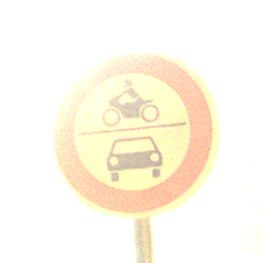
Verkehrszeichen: VerbotKraftfahrzeuge
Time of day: SunriseSunset
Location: Outdoor (Nature)
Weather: PartlyCloudy
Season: NotSpecified
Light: Natural